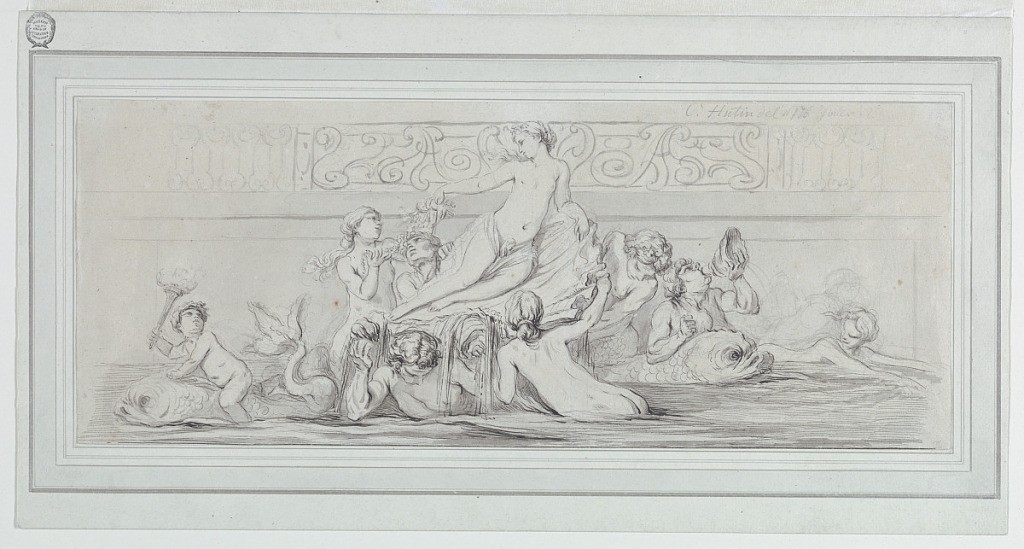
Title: Design for a Fountain
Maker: Charles-François Hutin, French, 1715 - 1776
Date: ca. 1776
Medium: Pen and ink, brush and gray watercolor, black chalk, graphite on paper
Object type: Drawing
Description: Horizontal format design for a fountain likely designed for the city of Dresden. The figure of Galatea is shown sitting in a shell, leaning upon her left arm. Three mermen and a naiad support the shell. Another naiad offers pearls and other gifts to Galatea. At left is a dolphin with a child sitting on it and carrying a  a lighted torch. At right, merman leaning upon a dolphin blows a horn shell he holds with his left hand, and a swimming naiad. The background is formed at right by a slightly sketched relief. Above are three sections of an iron railing.